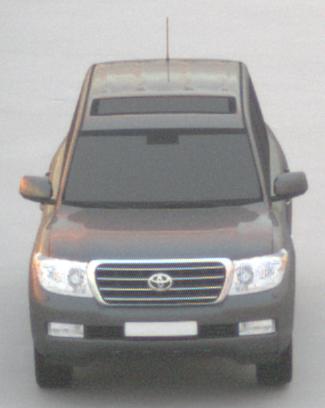
Make: Toyota
Model: Land Cruiser V8 4.7
Detailed model: Land Cruiser V8 (J20)
Model produced from: 2008/03
Model produced until: 2009/11
Doors: 5
Color: gray
Road condition: dry road
Daytime: sunrise or sunset
Contrast: medium contrast